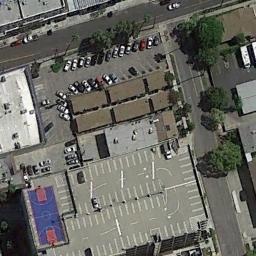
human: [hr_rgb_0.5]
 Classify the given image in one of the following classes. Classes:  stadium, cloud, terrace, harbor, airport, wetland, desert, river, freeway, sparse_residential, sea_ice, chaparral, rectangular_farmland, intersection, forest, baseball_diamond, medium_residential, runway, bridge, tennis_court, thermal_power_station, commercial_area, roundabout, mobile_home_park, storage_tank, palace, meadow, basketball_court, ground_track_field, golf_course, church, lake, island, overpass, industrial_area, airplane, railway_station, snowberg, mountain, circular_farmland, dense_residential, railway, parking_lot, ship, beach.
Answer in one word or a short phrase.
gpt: basketball_court